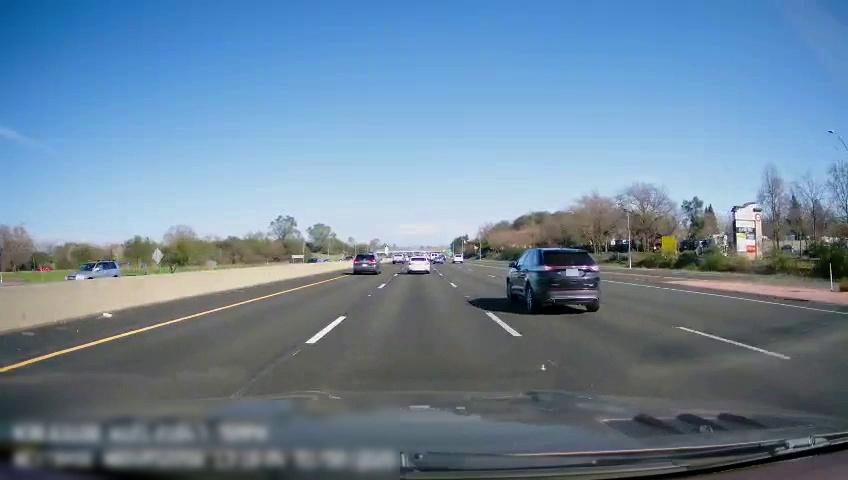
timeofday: Day
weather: Sunny
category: Drivable Space
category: Vehicles | SUV
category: Vehicles | Truck
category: Vehicles | Car
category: Vehicles | SUV
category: Vehicles | SUV
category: Vehicles | SUV
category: Lanes | Current Lane
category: Lanes | Current Lane
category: Lanes | Current Lane
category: Lanes | Alternate Lane
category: Lanes | Alternate Lane
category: Lanes | Alternate Lane
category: Traffic | Signs